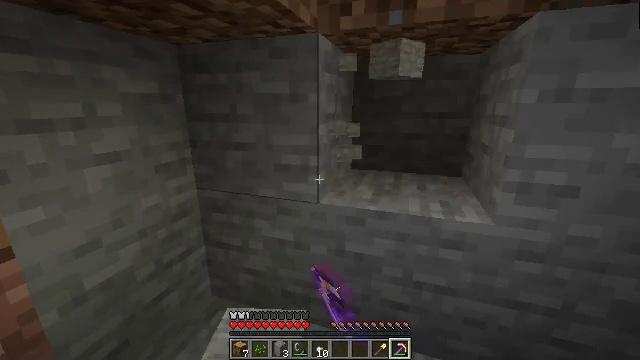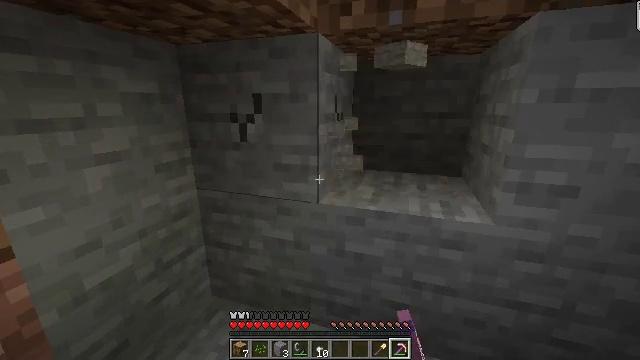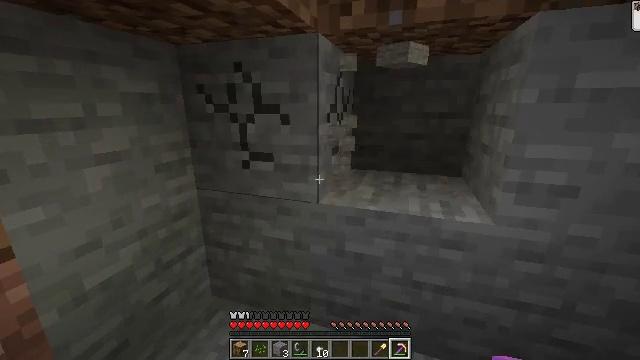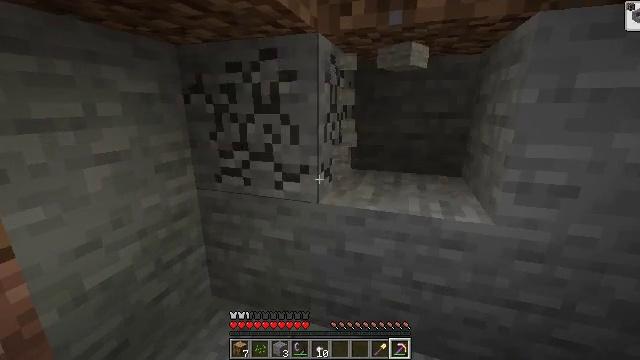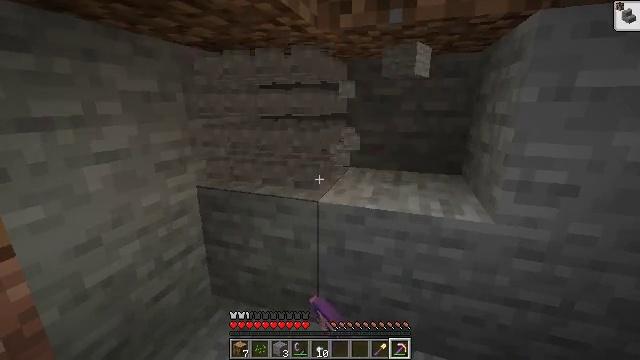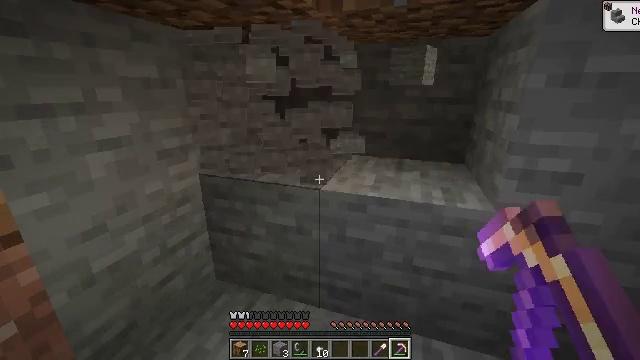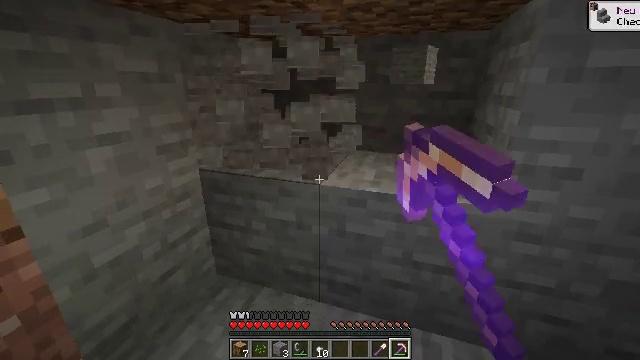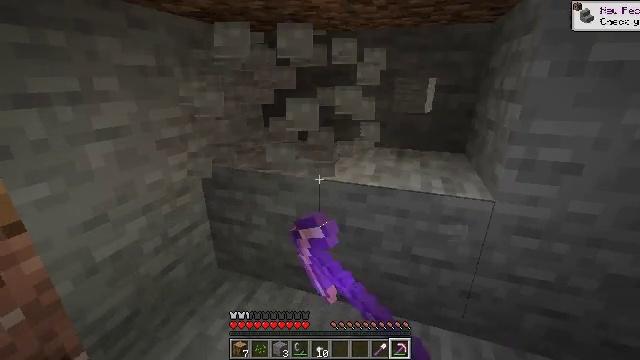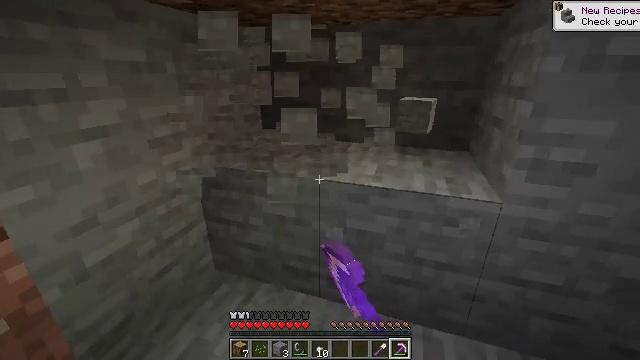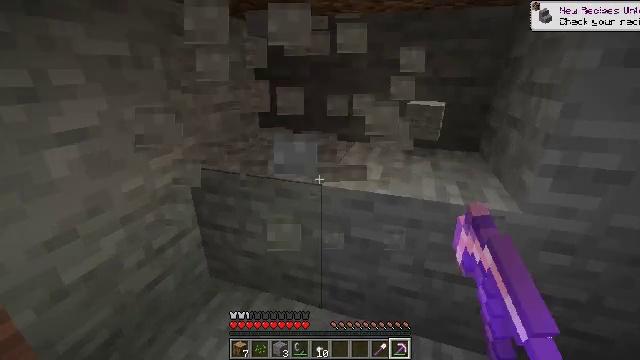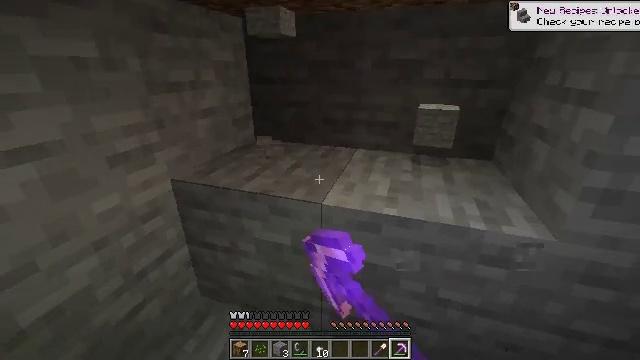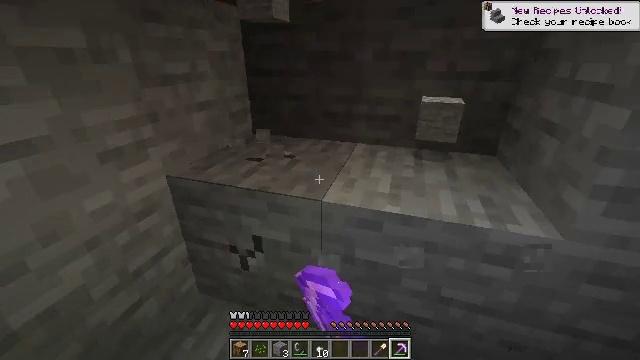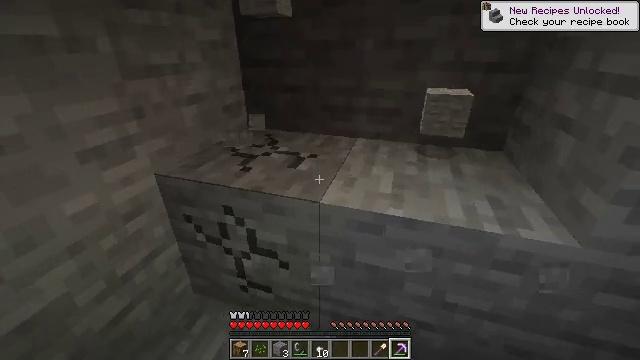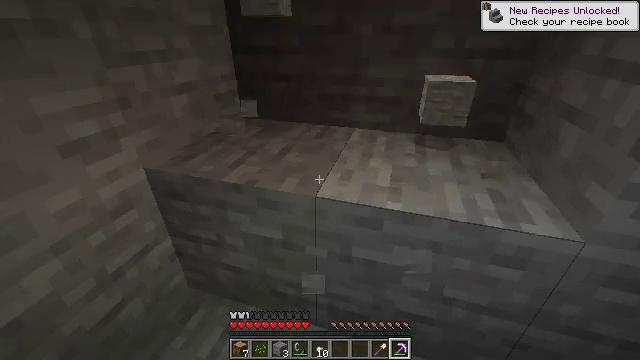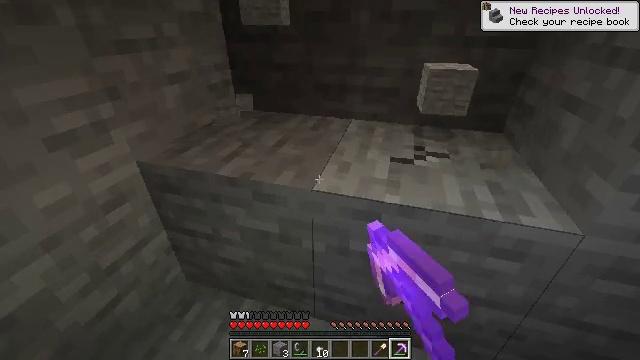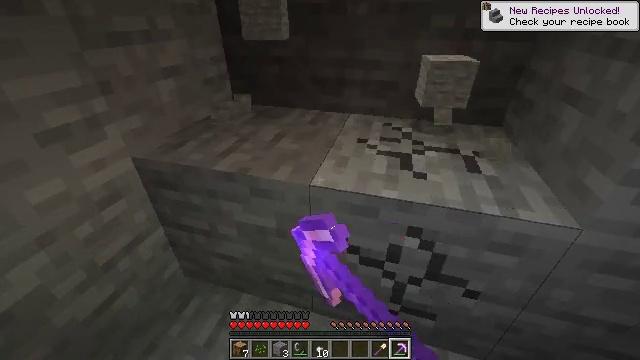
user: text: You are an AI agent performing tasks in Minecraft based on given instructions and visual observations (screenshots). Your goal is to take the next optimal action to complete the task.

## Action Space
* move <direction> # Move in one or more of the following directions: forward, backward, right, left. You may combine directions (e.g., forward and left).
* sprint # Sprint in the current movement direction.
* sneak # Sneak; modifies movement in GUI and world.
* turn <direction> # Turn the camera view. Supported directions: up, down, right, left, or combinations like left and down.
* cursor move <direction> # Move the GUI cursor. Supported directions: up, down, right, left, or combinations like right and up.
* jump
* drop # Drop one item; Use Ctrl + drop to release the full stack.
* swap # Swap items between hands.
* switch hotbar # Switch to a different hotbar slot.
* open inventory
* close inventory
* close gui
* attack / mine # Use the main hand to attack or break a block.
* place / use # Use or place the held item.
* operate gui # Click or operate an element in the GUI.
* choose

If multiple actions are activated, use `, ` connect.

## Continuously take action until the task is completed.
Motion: motion action
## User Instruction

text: Harvest stone in the caves.
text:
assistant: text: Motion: attack / mine
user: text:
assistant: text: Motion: attack / mine
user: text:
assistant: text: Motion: attack / mine
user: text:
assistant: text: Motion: attack / mine
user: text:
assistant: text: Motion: turn down, attack / mine
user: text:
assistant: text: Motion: turn down, attack / mine
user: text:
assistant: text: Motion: turn down, attack / mine
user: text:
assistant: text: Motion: move forward, attack / mine
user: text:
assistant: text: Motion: move forward, attack / mine
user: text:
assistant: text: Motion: move forward, attack / mine
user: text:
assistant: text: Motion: turn down, attack / mine
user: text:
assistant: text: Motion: turn down, attack / mine
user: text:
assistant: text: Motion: turn down, attack / mine
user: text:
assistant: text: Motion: turn down, attack / mine
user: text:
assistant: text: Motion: turn down, attack / mine
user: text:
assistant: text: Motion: attack / mine
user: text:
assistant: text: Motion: attack / mine
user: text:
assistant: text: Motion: attack / mine
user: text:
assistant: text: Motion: no_op
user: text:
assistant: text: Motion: turn right
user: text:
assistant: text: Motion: turn right
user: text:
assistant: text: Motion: turn right
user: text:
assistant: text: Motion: no_op